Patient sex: M
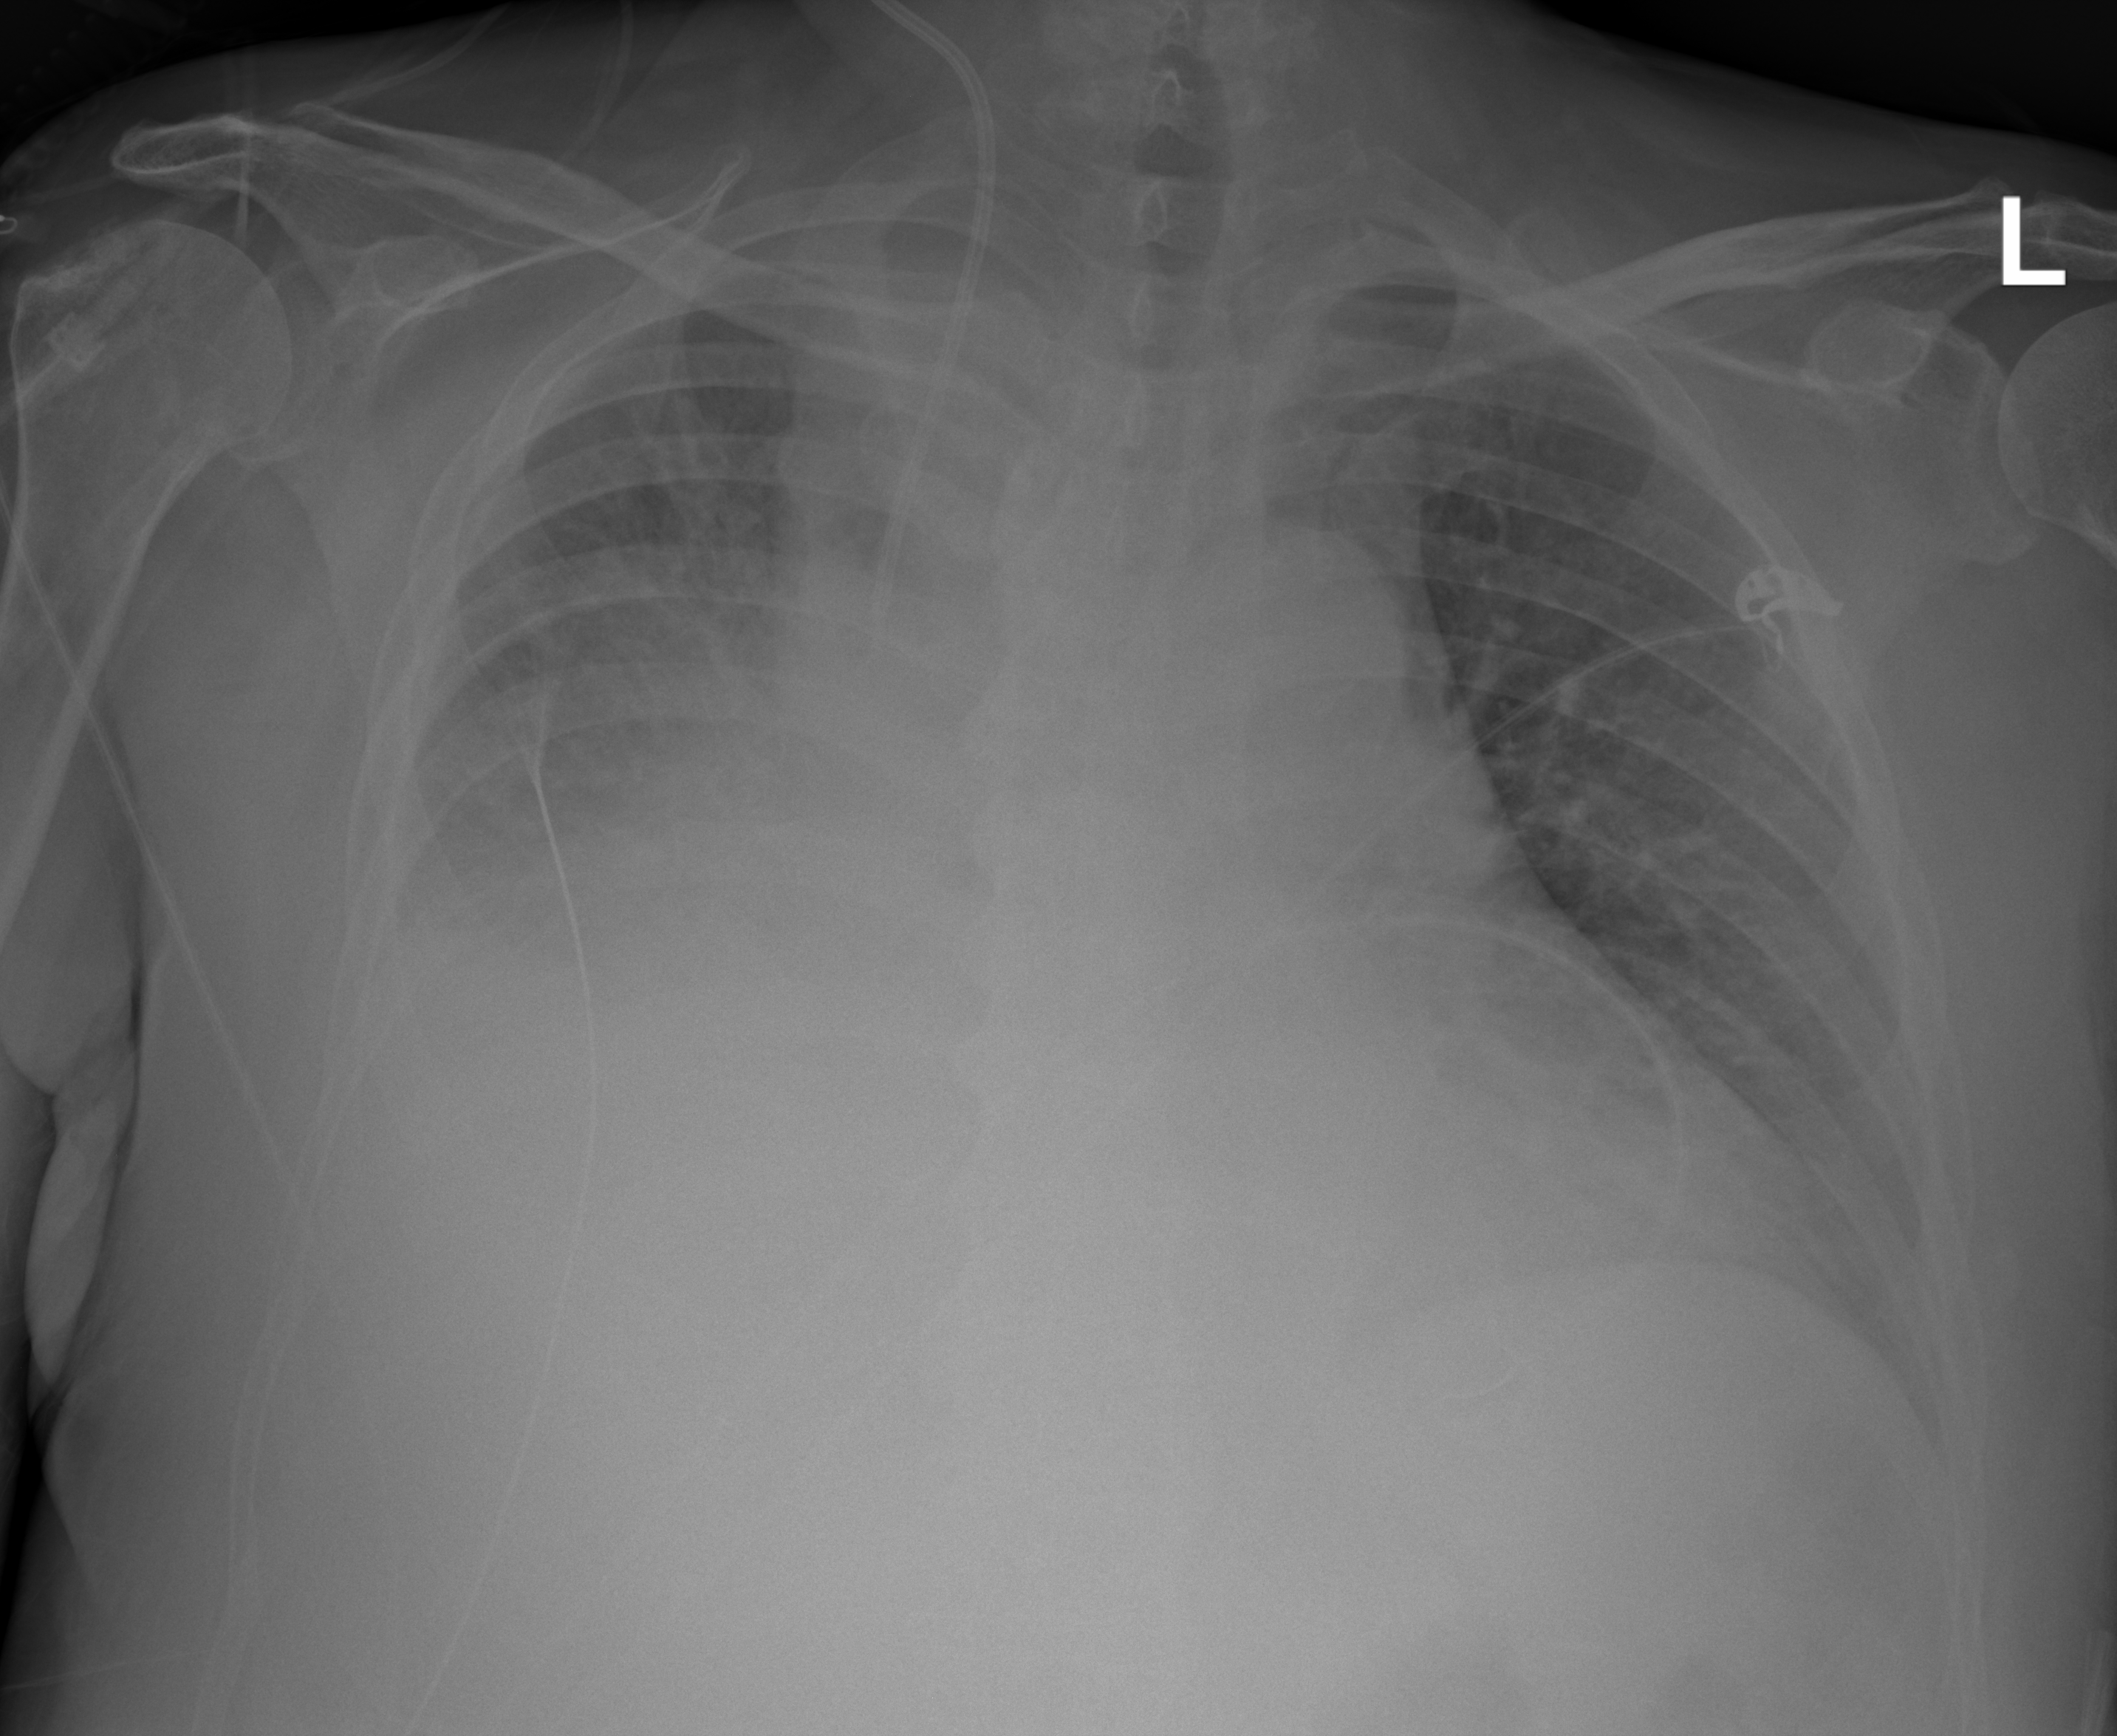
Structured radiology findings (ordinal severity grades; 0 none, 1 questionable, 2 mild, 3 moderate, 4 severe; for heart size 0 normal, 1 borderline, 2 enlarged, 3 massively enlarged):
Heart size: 2
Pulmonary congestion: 2
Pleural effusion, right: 3
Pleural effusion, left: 0
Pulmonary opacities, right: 2
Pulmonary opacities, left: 0
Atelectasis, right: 3
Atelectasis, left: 0